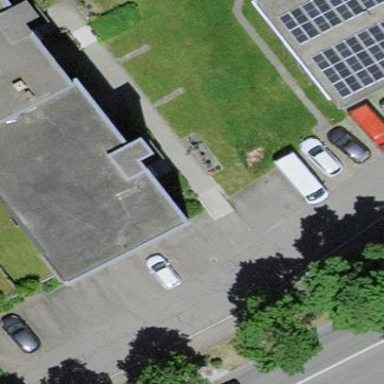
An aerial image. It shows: Residential building with flat roof.